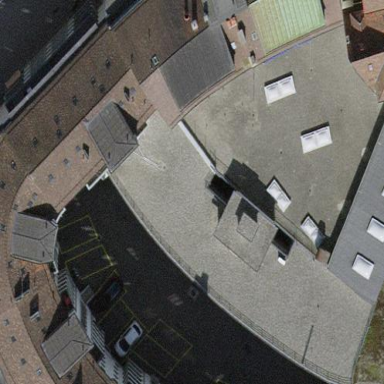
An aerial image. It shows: Office building.